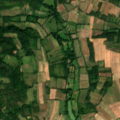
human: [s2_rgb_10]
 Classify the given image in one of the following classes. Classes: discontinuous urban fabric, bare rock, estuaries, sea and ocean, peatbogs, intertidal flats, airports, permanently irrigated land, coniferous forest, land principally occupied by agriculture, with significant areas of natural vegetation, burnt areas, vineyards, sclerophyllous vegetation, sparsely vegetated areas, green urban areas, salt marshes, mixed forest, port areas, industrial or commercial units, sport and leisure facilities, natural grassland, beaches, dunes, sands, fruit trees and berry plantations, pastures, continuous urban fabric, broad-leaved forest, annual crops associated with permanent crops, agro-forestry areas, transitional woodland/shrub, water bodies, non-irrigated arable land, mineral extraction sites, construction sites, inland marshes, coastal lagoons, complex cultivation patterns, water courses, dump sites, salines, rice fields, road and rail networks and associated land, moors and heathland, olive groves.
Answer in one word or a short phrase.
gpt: complex cultivation patterns, land principally occupied by agriculture, with significant areas of natural vegetation, transitional woodland/shrub